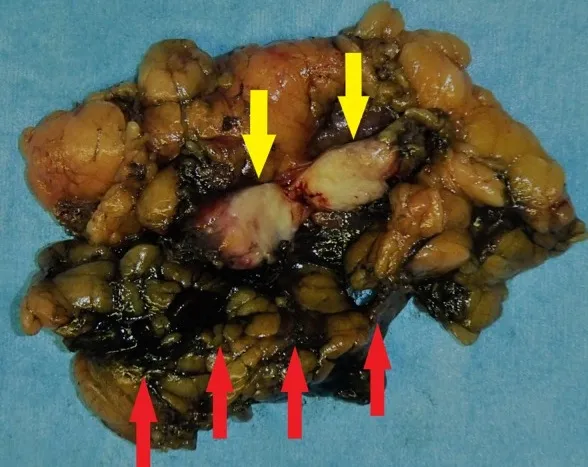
The resected tumor was a light yellow solid nodule (yellow arrows). An appropriate surgical margin was obtained in the resected specimen. The India ink marking on the surface of tumor was easily visualized (red arrows).
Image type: pathology (h&e)